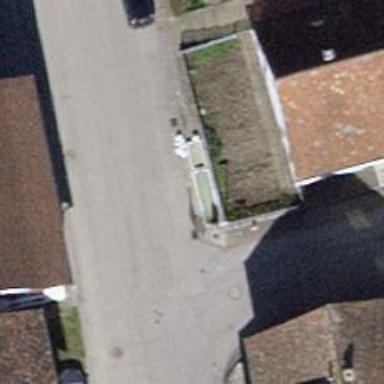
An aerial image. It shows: Fountain.